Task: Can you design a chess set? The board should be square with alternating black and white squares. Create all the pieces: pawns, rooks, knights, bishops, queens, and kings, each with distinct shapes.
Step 4564:
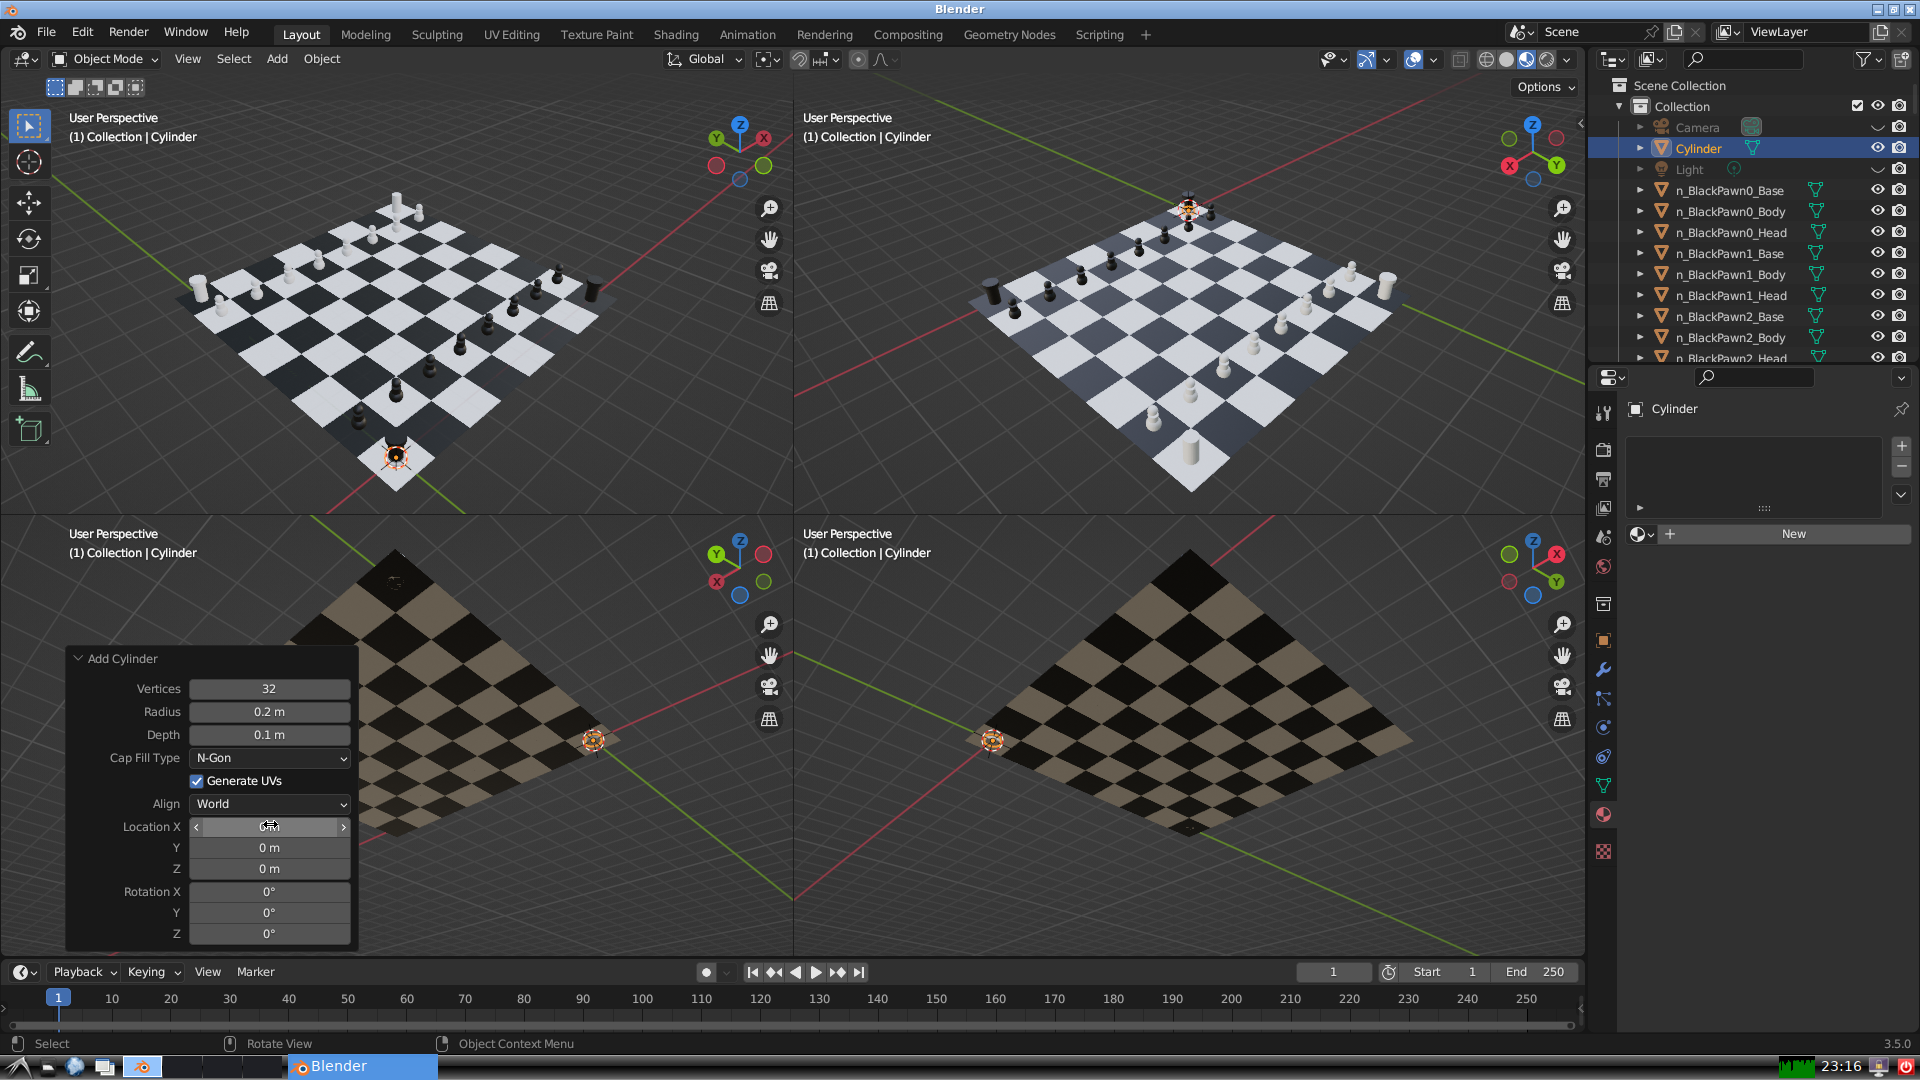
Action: click: no